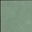
Piece: xx